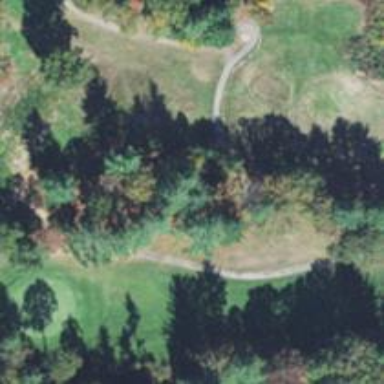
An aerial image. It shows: Path used for both walking and golf.